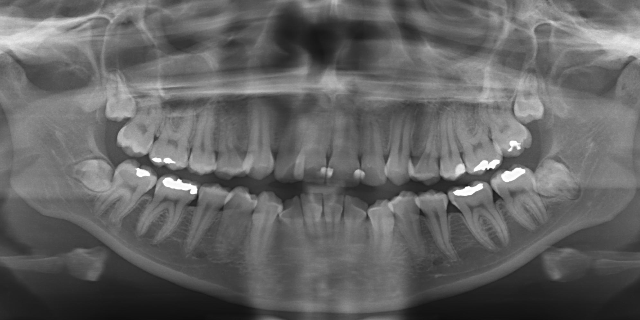
adult